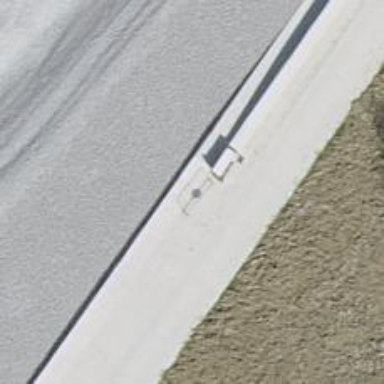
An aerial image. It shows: Concrete footway with ramp.